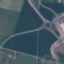
Label: Highway